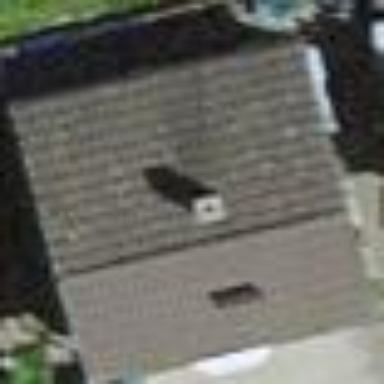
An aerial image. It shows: Bungalow.